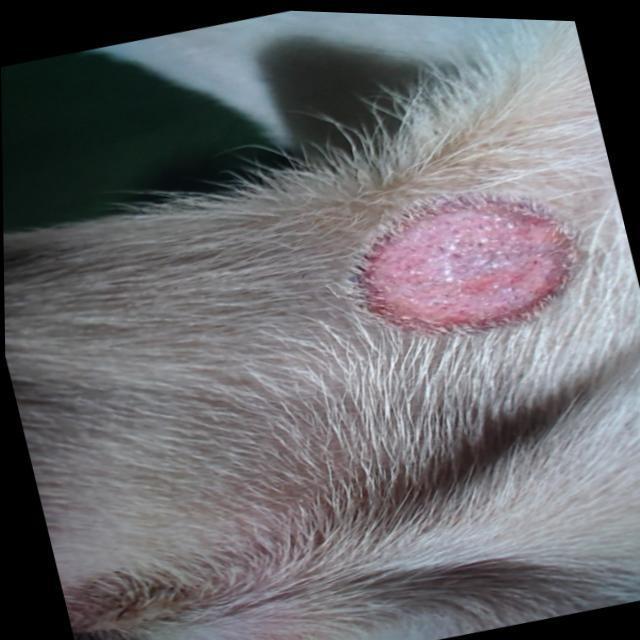
Canine ringworm (Dermatophytosis) — fungal infection caused by Microsporum or Trichophyton. Presents with circular alopecia, scaling, crusting, and broken hairs.